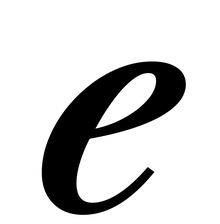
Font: LibreCaslonText-Italic_SemiBold_Italic